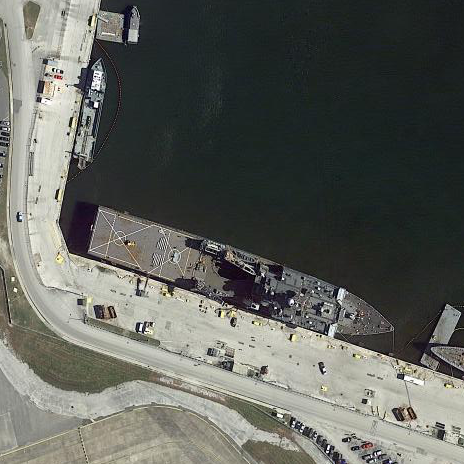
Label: combat